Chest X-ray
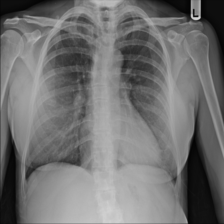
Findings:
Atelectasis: negative
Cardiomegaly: negative
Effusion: negative
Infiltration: negative
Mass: negative
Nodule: negative
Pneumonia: negative
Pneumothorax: negative
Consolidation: negative
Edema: negative
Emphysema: negative
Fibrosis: negative
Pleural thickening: negative
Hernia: negative